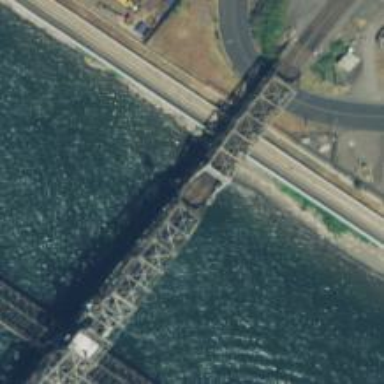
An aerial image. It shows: Swing bridge over railway line.